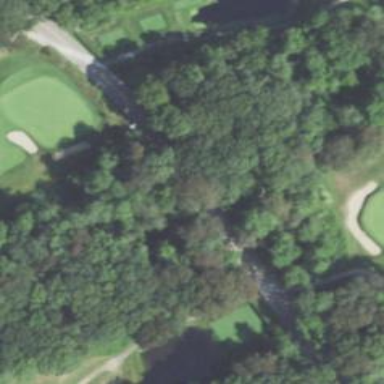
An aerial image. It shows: Path for both roads and golfers.